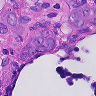
Metastatic tissue present: yes